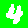
Digit: 4